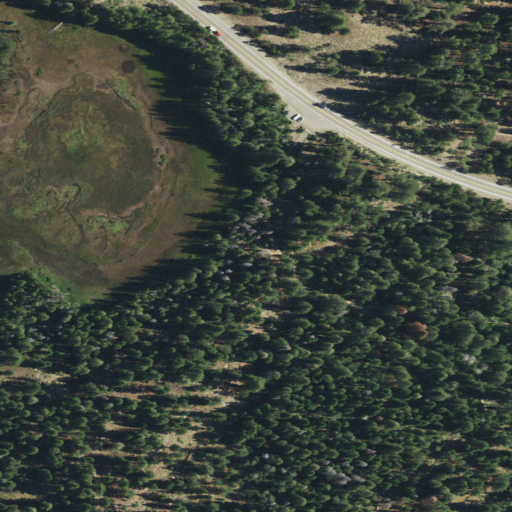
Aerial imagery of gap in California named Luther Pass containing evergreen forest, woody wetlands, herbaceous wetlands, shrub, low intensity development, medium intensity development, and open development